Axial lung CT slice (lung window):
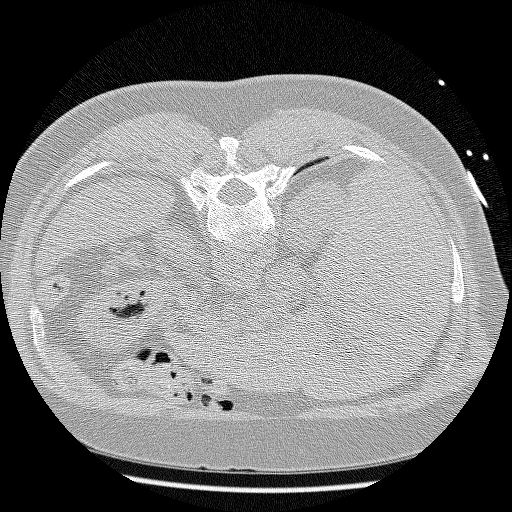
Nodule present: no